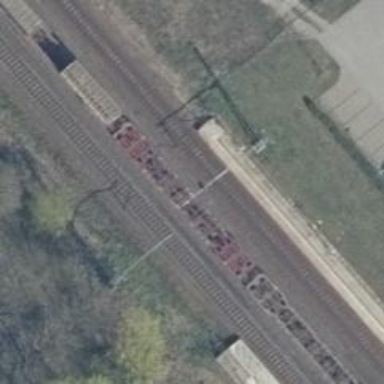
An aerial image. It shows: Siding railway line with electrified contact line for the trains.